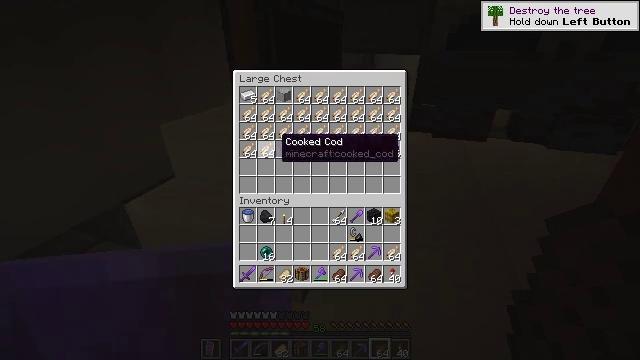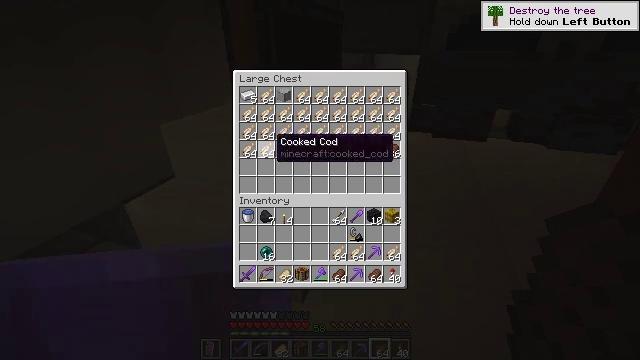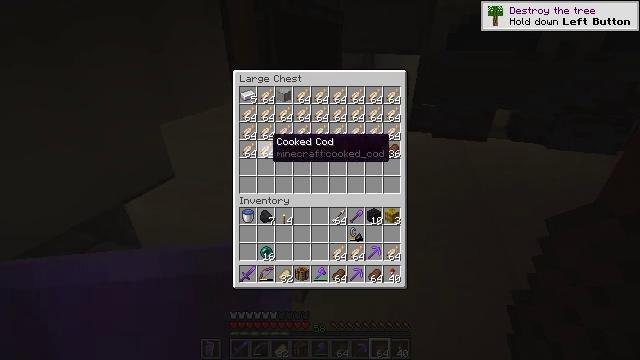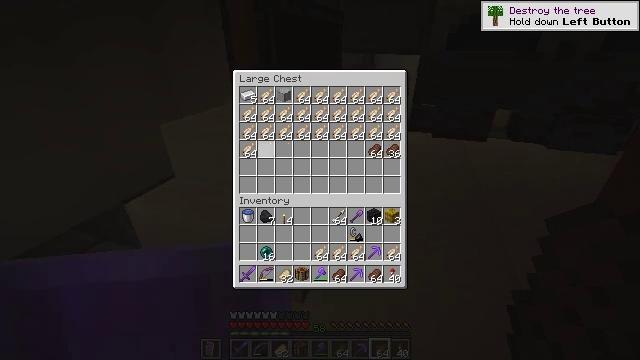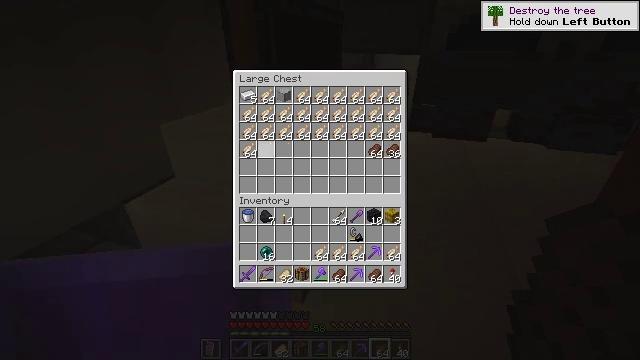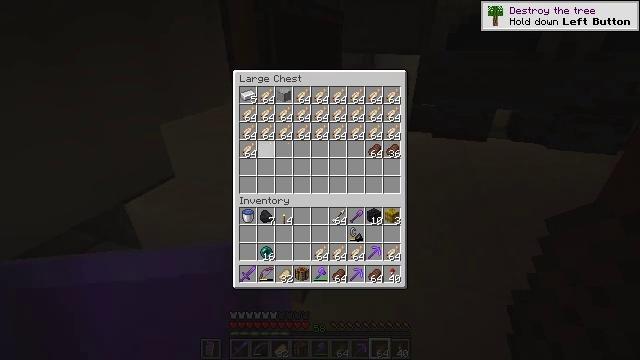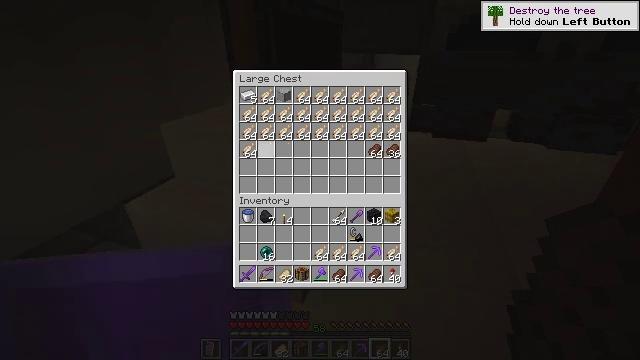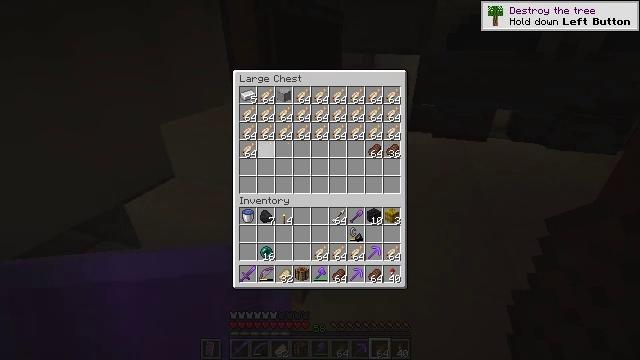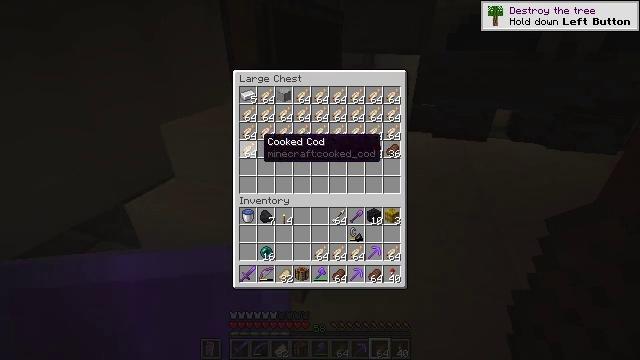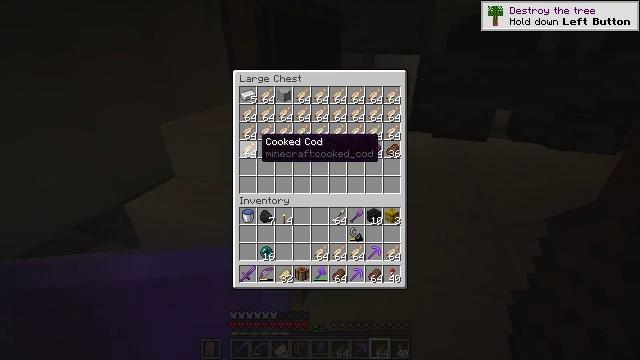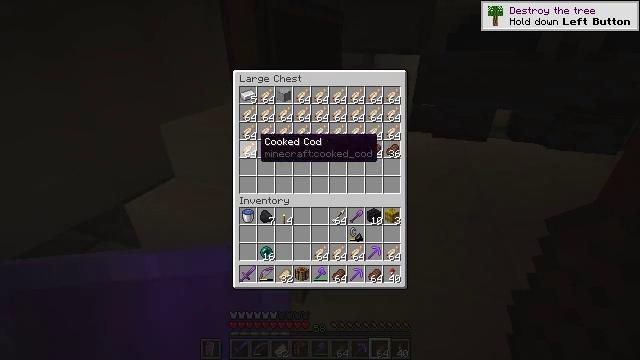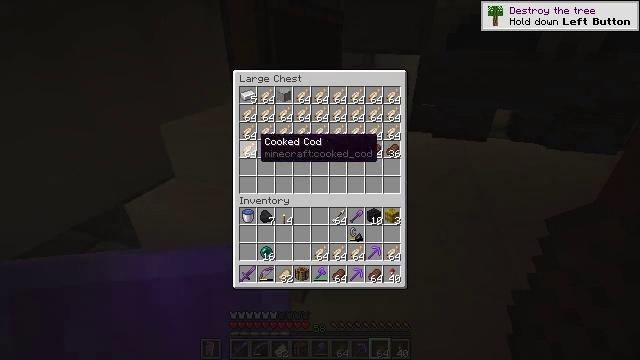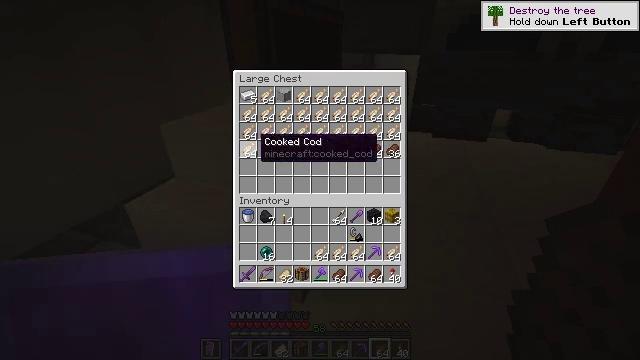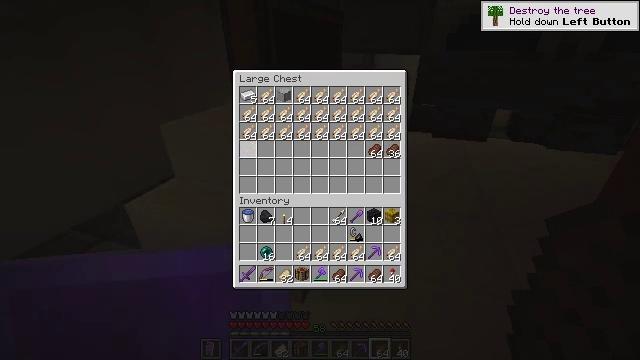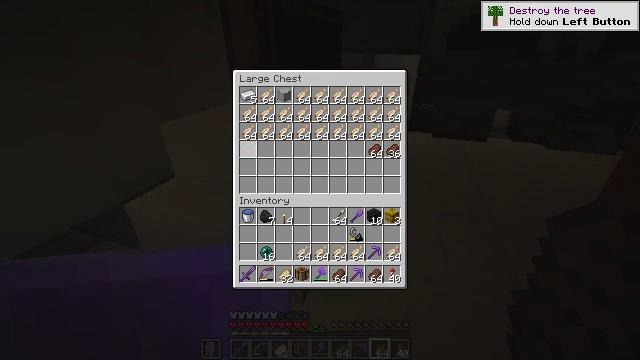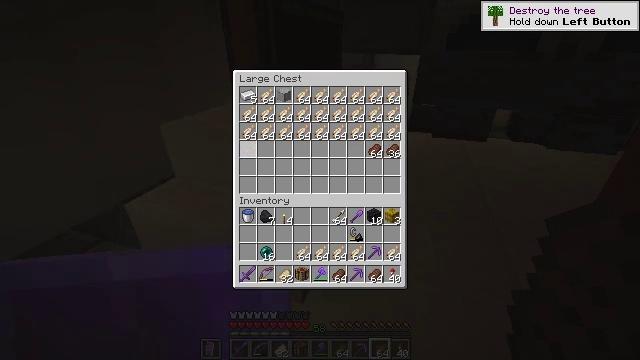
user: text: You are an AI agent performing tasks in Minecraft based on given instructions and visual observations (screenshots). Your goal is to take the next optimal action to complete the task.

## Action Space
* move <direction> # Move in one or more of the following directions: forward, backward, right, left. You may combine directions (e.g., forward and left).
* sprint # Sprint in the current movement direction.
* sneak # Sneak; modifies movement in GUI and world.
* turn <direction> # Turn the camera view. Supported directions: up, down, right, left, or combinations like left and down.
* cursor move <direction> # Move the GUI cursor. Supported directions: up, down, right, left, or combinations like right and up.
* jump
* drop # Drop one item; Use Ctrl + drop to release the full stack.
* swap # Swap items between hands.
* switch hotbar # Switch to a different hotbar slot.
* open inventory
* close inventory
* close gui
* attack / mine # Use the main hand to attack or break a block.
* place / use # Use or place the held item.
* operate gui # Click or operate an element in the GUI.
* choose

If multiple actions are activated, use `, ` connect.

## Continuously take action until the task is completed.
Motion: motion action
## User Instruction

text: Break the orange shulker box to pick it up.
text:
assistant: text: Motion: sneak
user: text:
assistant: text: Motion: sneak
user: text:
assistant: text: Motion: sneak, attack / mine
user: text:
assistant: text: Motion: sneak, attack / mine
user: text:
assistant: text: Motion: sneak, attack / mine
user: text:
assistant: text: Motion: sneak, attack / mine
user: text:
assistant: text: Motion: sneak
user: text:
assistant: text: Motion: sneak
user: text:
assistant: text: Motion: sneak
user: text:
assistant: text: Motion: sneak
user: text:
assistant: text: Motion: sneak
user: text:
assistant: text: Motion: sneak
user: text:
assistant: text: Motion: sneak, attack / mine
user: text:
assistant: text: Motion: sneak, attack / mine
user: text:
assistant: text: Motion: sneak, attack / mine
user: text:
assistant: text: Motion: sneak
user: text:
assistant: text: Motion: sneak
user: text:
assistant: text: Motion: no_op
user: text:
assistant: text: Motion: no_op
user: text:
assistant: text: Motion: no_op
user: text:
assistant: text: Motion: no_op
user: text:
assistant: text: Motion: no_op
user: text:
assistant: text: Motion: no_op
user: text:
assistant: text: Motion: no_op
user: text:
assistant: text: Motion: turn right
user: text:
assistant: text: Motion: turn right and down
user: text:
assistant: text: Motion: turn right and down
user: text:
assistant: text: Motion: turn right
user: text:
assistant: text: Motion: no_op
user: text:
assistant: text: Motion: no_op